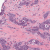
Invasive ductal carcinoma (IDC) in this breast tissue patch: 1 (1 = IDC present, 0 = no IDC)